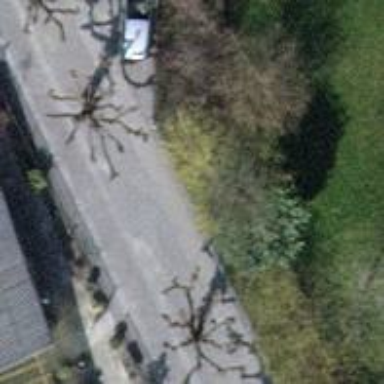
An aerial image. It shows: Hedge acting as barrier.